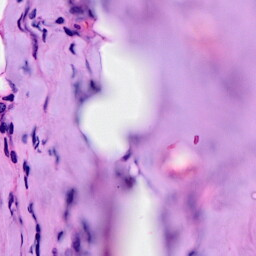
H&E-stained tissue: Breast